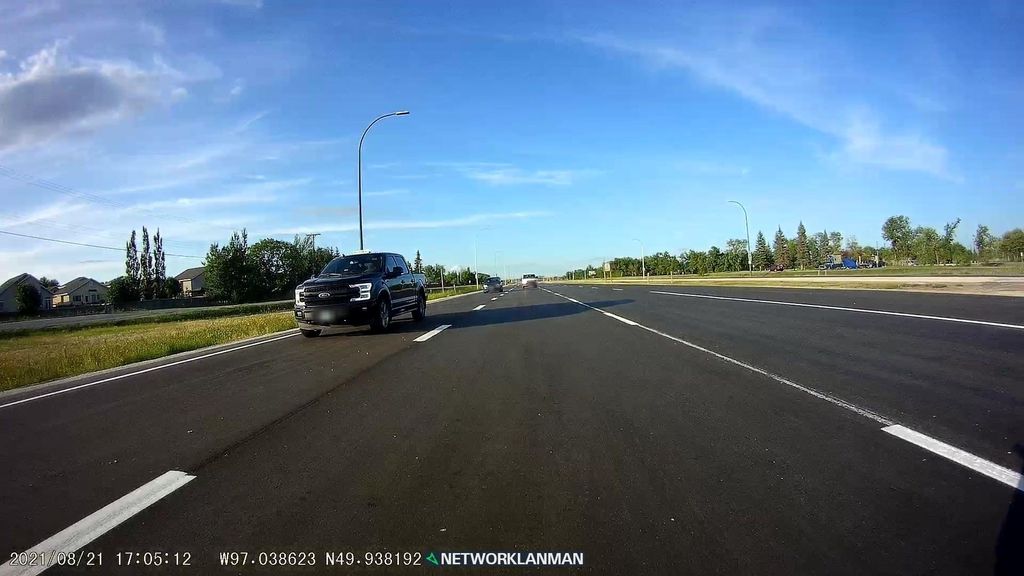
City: winnipeg